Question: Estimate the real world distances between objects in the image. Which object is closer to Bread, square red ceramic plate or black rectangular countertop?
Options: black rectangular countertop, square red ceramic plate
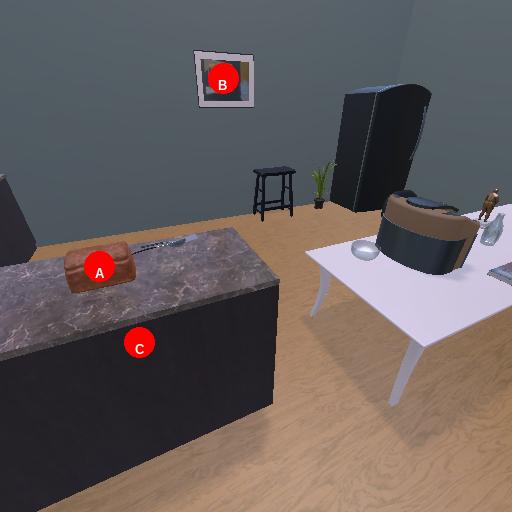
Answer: black rectangular countertop